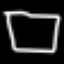
Label: square